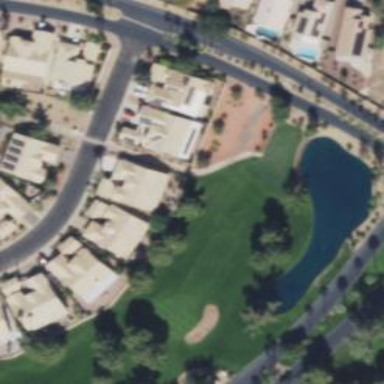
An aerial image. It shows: Golf rough area.